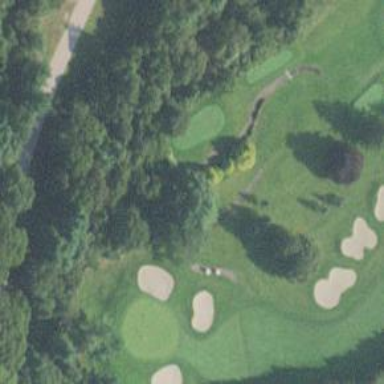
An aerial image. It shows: Path used for both walking and golf.